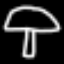
Label: mushroom